Chest X-ray:
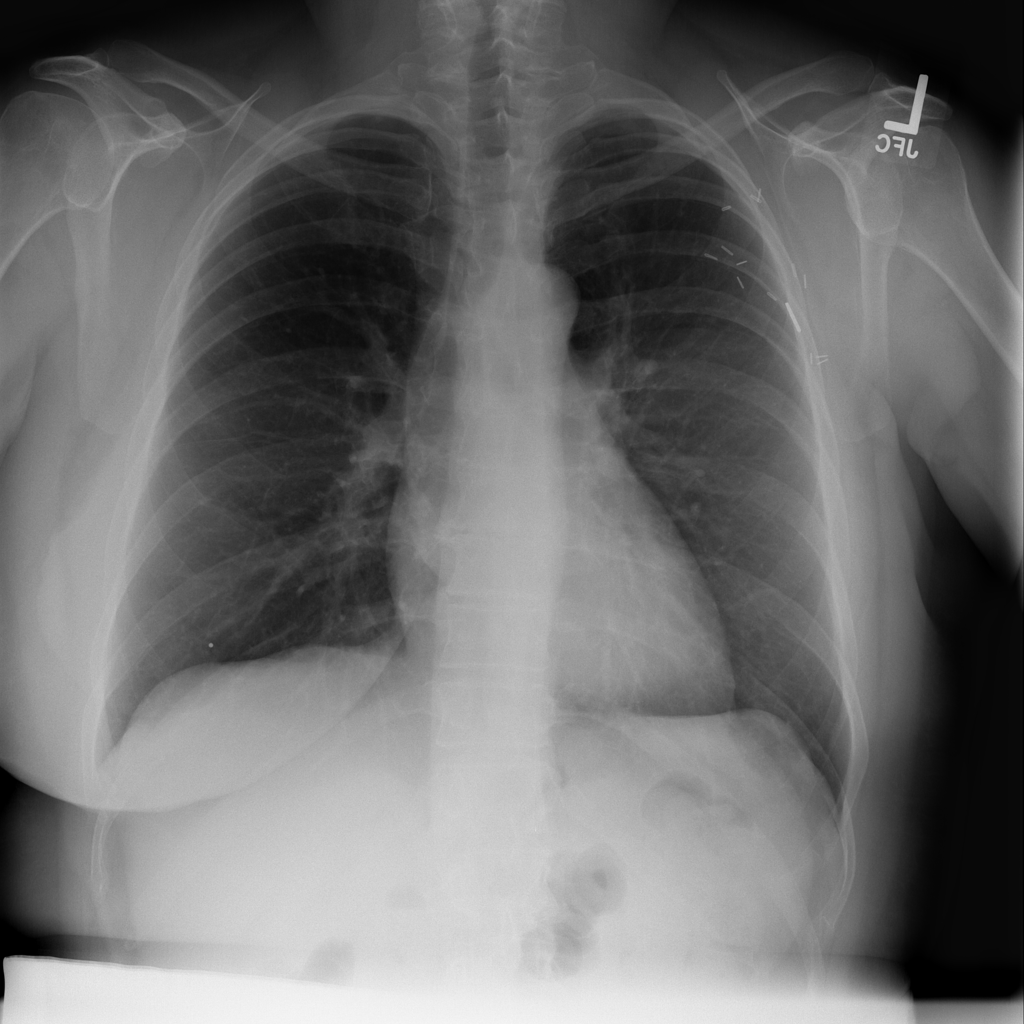
No abnormal finding: yes